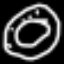
Label: donut